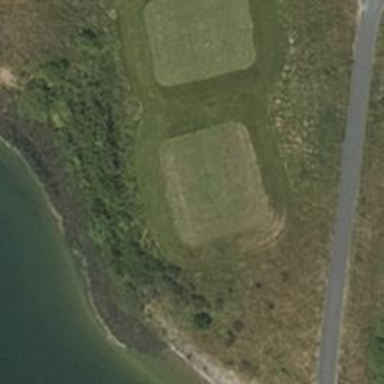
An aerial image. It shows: Golf tee.